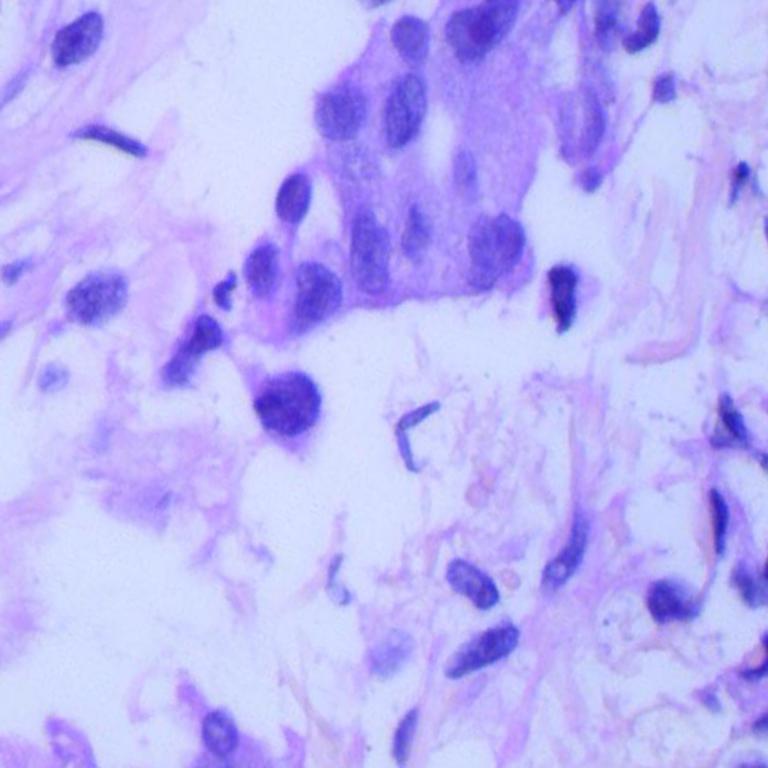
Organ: lung
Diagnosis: adenocarcinomas